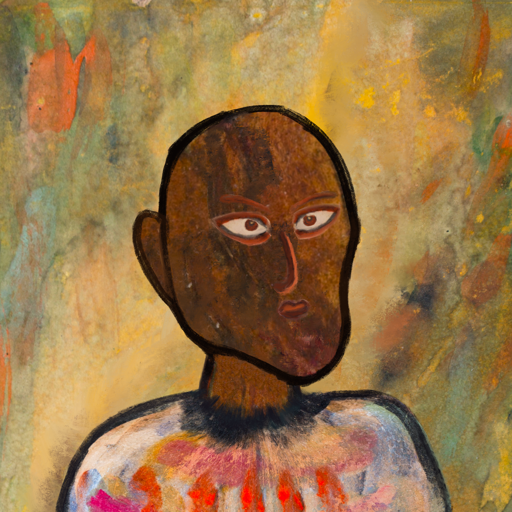
Background: Comrade, Head And Neck Side: Mosgoul, Face Side: Roy_Bahadur, Bust: Childish, Hair Side: Blank, Head Accessory: Blank, Second Necklace: Blank, Necklace: Blank, Baby: Blank